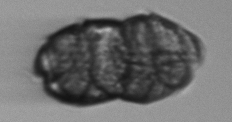
Label: Margalefidinium